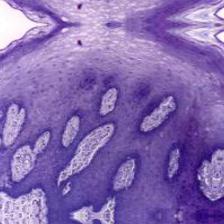
Diagnosis: Normal